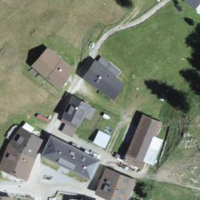
EUNIS habitat code: 26
Species observed at this site:
Nucifraga caryocatactes